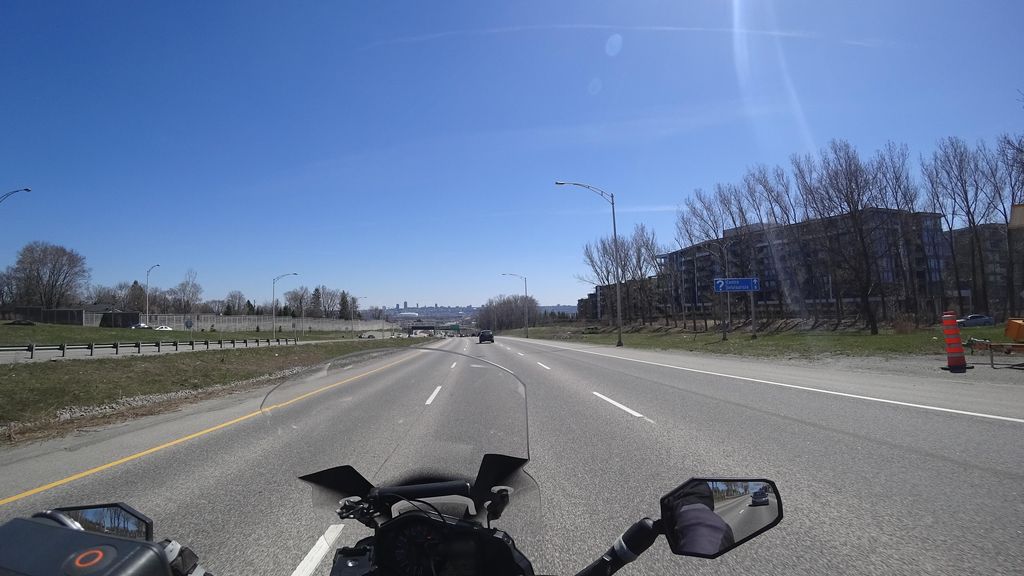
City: quebec_city